Question: I wanted to add an action on Sales>Order in Magento admin.
Screenshot-

I followed the second method from this blog- <URL>
My problem-
I am not able to get the order id (for performing the action on it) in the action controller.
My code in 'class MyPackage_MyModule_IndexController extends Mage_Adminhtml_Controller_Action'
'''
protected function _initOrder()
{
$id = $this->getRequest()->getParam('order_id'); ///TROUBLE HERE
$order = Mage::getModel('sales/order')->load($id);
if (!$order->getId()) {
$this->_getSession()->addError($this->__('This order no longer exists.'));
$this->_redirect('dash/sales_order');
$this->setFlag('', self::FLAG_NO_DISPATCH, true);
return false;
}
Mage::register('sales_order', $order);
Mage::register('current_order', $order);
return $order;
}
public function approvecodAction() {
if ($order = $this->_initOrder()) {
try {
$order->setStatus('codapproved')
->save();
$this->_getSession()->addSuccess(
$this->__('The order has been approved for COD.')
);
}catch (Mage_Core_Exception $e) {
$this->_getSession()->addError($e->getMessage());
}catch (Exception $e) {
$this->_getSession()->addError($this->__('The order has not been approved for COD.'));
Mage::logException($e);
}
$this->_redirect('*/sales_order/view', array('order_id' => $order->getId()));
}
}
'''
Note I copied the above two functions from 'app/code/core/Mage/Adminhtml/controllers/Sales/OrderController.php' and modified for my purpose.
Thanks!
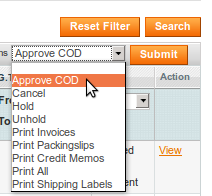
Answer: You're dealing with a mass action callback on the controller, so you will be getting an array of values in the parameter instead of a single value. You're going to need to do something more like this in your action method:
'''
public function approvecodAction() {
$orderIds = $this->getRequest()->getPost('order_ids', array());
foreach ($orderIds as $orderId) {
$order = Mage::getModel('sales/order')->load($orderId);
try {
$order->setStatus('codapproved')
->save();
$this->_getSession()->addSuccess(
$this->__('The order has been approved for COD.')
);
}catch (Mage_Core_Exception $e) {
$this->_getSession()->addError($e->getMessage());
}catch (Exception $e) {
$this->_getSession()->addError($this->__('The order has not been approved for COD.'));
Mage::logException($e);
}
}
$this->_redirect('*/sales_order/view', array('order_id' => $order->getId()));
}
'''
Hope that helps!